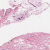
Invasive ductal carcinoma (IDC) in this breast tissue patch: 0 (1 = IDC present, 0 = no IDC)